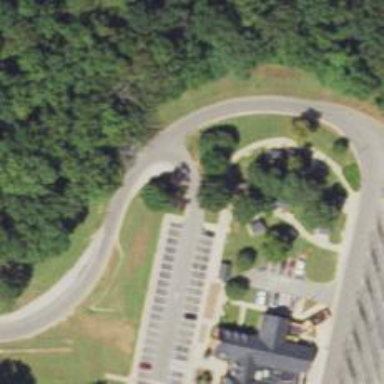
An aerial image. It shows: Rest area along service road.